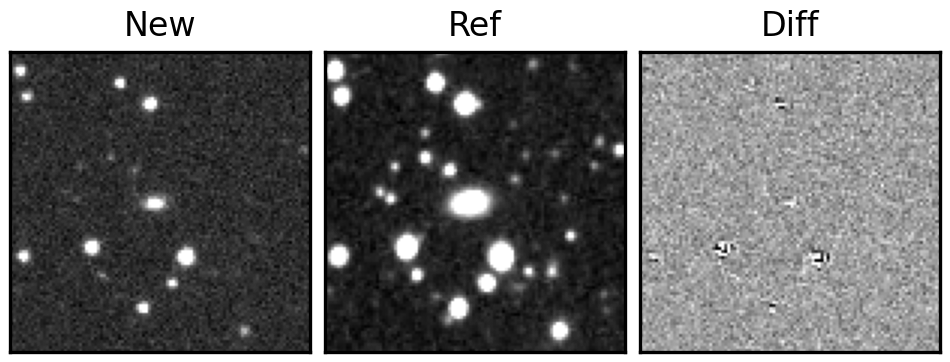
Label: real